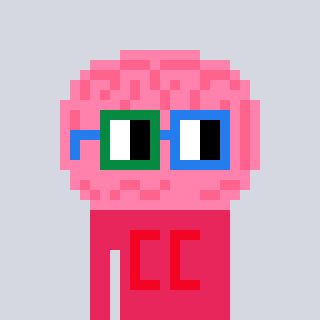
a pixel art character with square green and blue glasses, a brain-shaped head and a redpinkish-colored body on a cool background